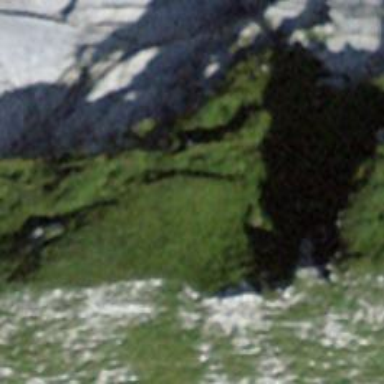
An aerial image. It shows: Cliff in nature.